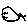
Label: fish